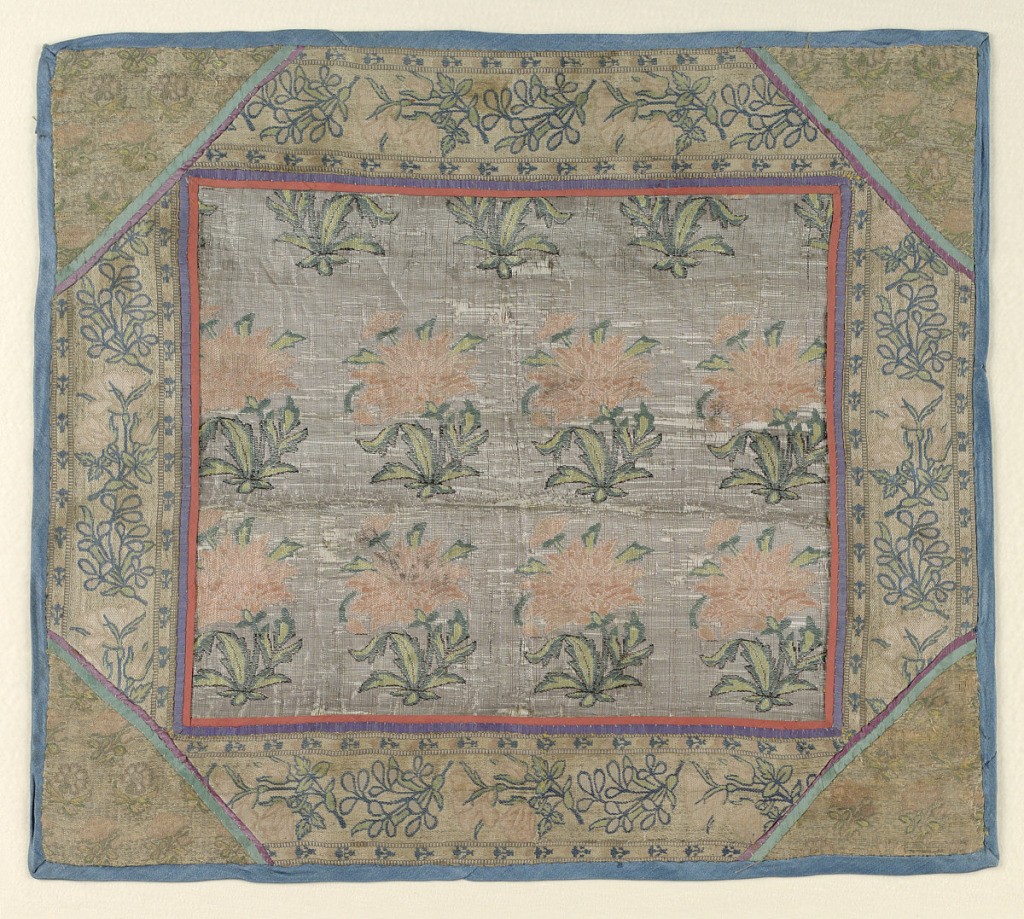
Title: Textile
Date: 18th century
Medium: silk, metallic thread Technique: complementary weft 3/1 plain weave
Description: Panel with rows of flowering plants facing alternate directions in each row in shades of orange and green on a silver ground. Fragment is enclosed on all sides by four woven strips applied as borders, all patterned by flowering plants on worn metallic ground. In each corner is a triangular-shaped fragment with rows of small flowering plants on a metallic ground. Guard stripes of silk taffeta in vermillion, purple, light purple, and light blue-green.